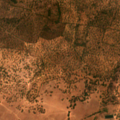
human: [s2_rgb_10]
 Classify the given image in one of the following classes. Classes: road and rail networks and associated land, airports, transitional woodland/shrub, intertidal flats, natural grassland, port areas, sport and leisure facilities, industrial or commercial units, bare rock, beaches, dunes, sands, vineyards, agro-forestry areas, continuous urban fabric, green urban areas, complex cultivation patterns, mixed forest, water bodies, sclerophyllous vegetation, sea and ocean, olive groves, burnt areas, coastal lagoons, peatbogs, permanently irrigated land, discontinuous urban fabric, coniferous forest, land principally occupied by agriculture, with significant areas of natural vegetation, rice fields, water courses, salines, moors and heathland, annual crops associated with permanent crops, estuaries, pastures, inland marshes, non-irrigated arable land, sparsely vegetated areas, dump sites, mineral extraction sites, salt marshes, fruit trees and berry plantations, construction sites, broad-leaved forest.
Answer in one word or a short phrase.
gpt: vineyards, pastures, agro-forestry areas, broad-leaved forest, transitional woodland/shrub